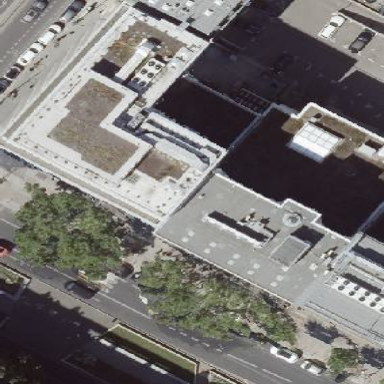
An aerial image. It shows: Flat-roofed commercial building.